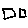
Label: square